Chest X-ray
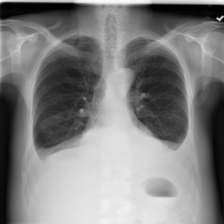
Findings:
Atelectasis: positive
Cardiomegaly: negative
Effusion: positive
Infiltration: negative
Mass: negative
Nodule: negative
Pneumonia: negative
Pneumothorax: negative
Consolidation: negative
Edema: negative
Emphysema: negative
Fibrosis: negative
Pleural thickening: negative
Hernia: negative